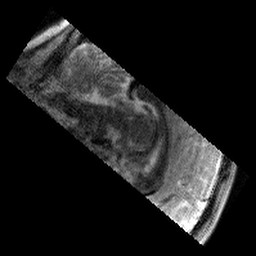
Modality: T2w
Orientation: sagittal
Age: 10
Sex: male
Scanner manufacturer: siemens
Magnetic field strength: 3 T
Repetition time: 9.23 s
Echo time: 0.067 s